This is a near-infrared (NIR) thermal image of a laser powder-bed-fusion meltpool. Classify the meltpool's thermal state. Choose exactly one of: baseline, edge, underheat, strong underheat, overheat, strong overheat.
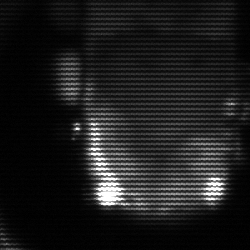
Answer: baseline